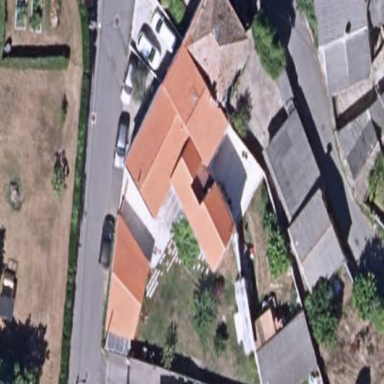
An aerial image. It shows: Simple and straightforward house.